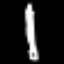
Label: pencil